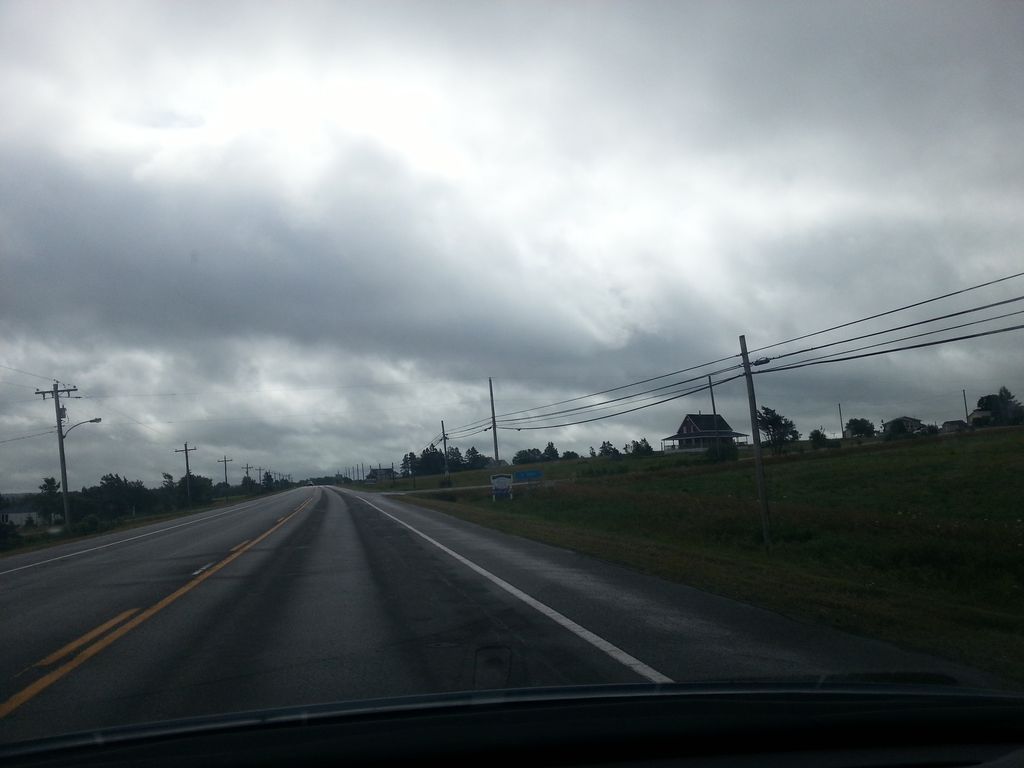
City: charlottetown